An envelope spectrum derived from a bearing vibration measurement is shown; the reference markers locate BPFO, BPFI, BSF and FTF for this bearing geometry and shaft speed. Classify the bearing condition as one of: normal, inner_race, outer_race, ball.
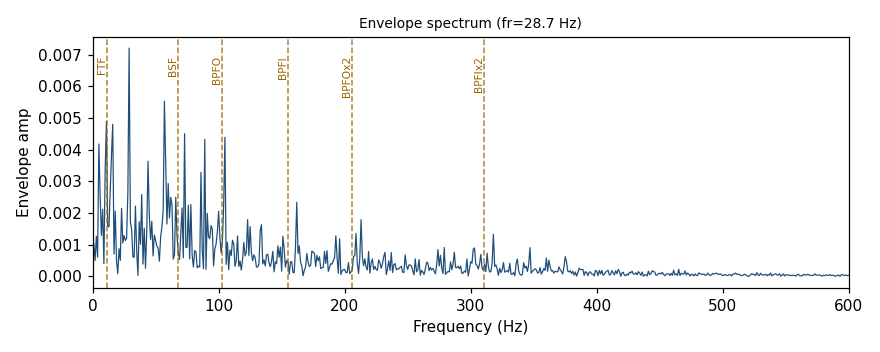
Answer: ball